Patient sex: F
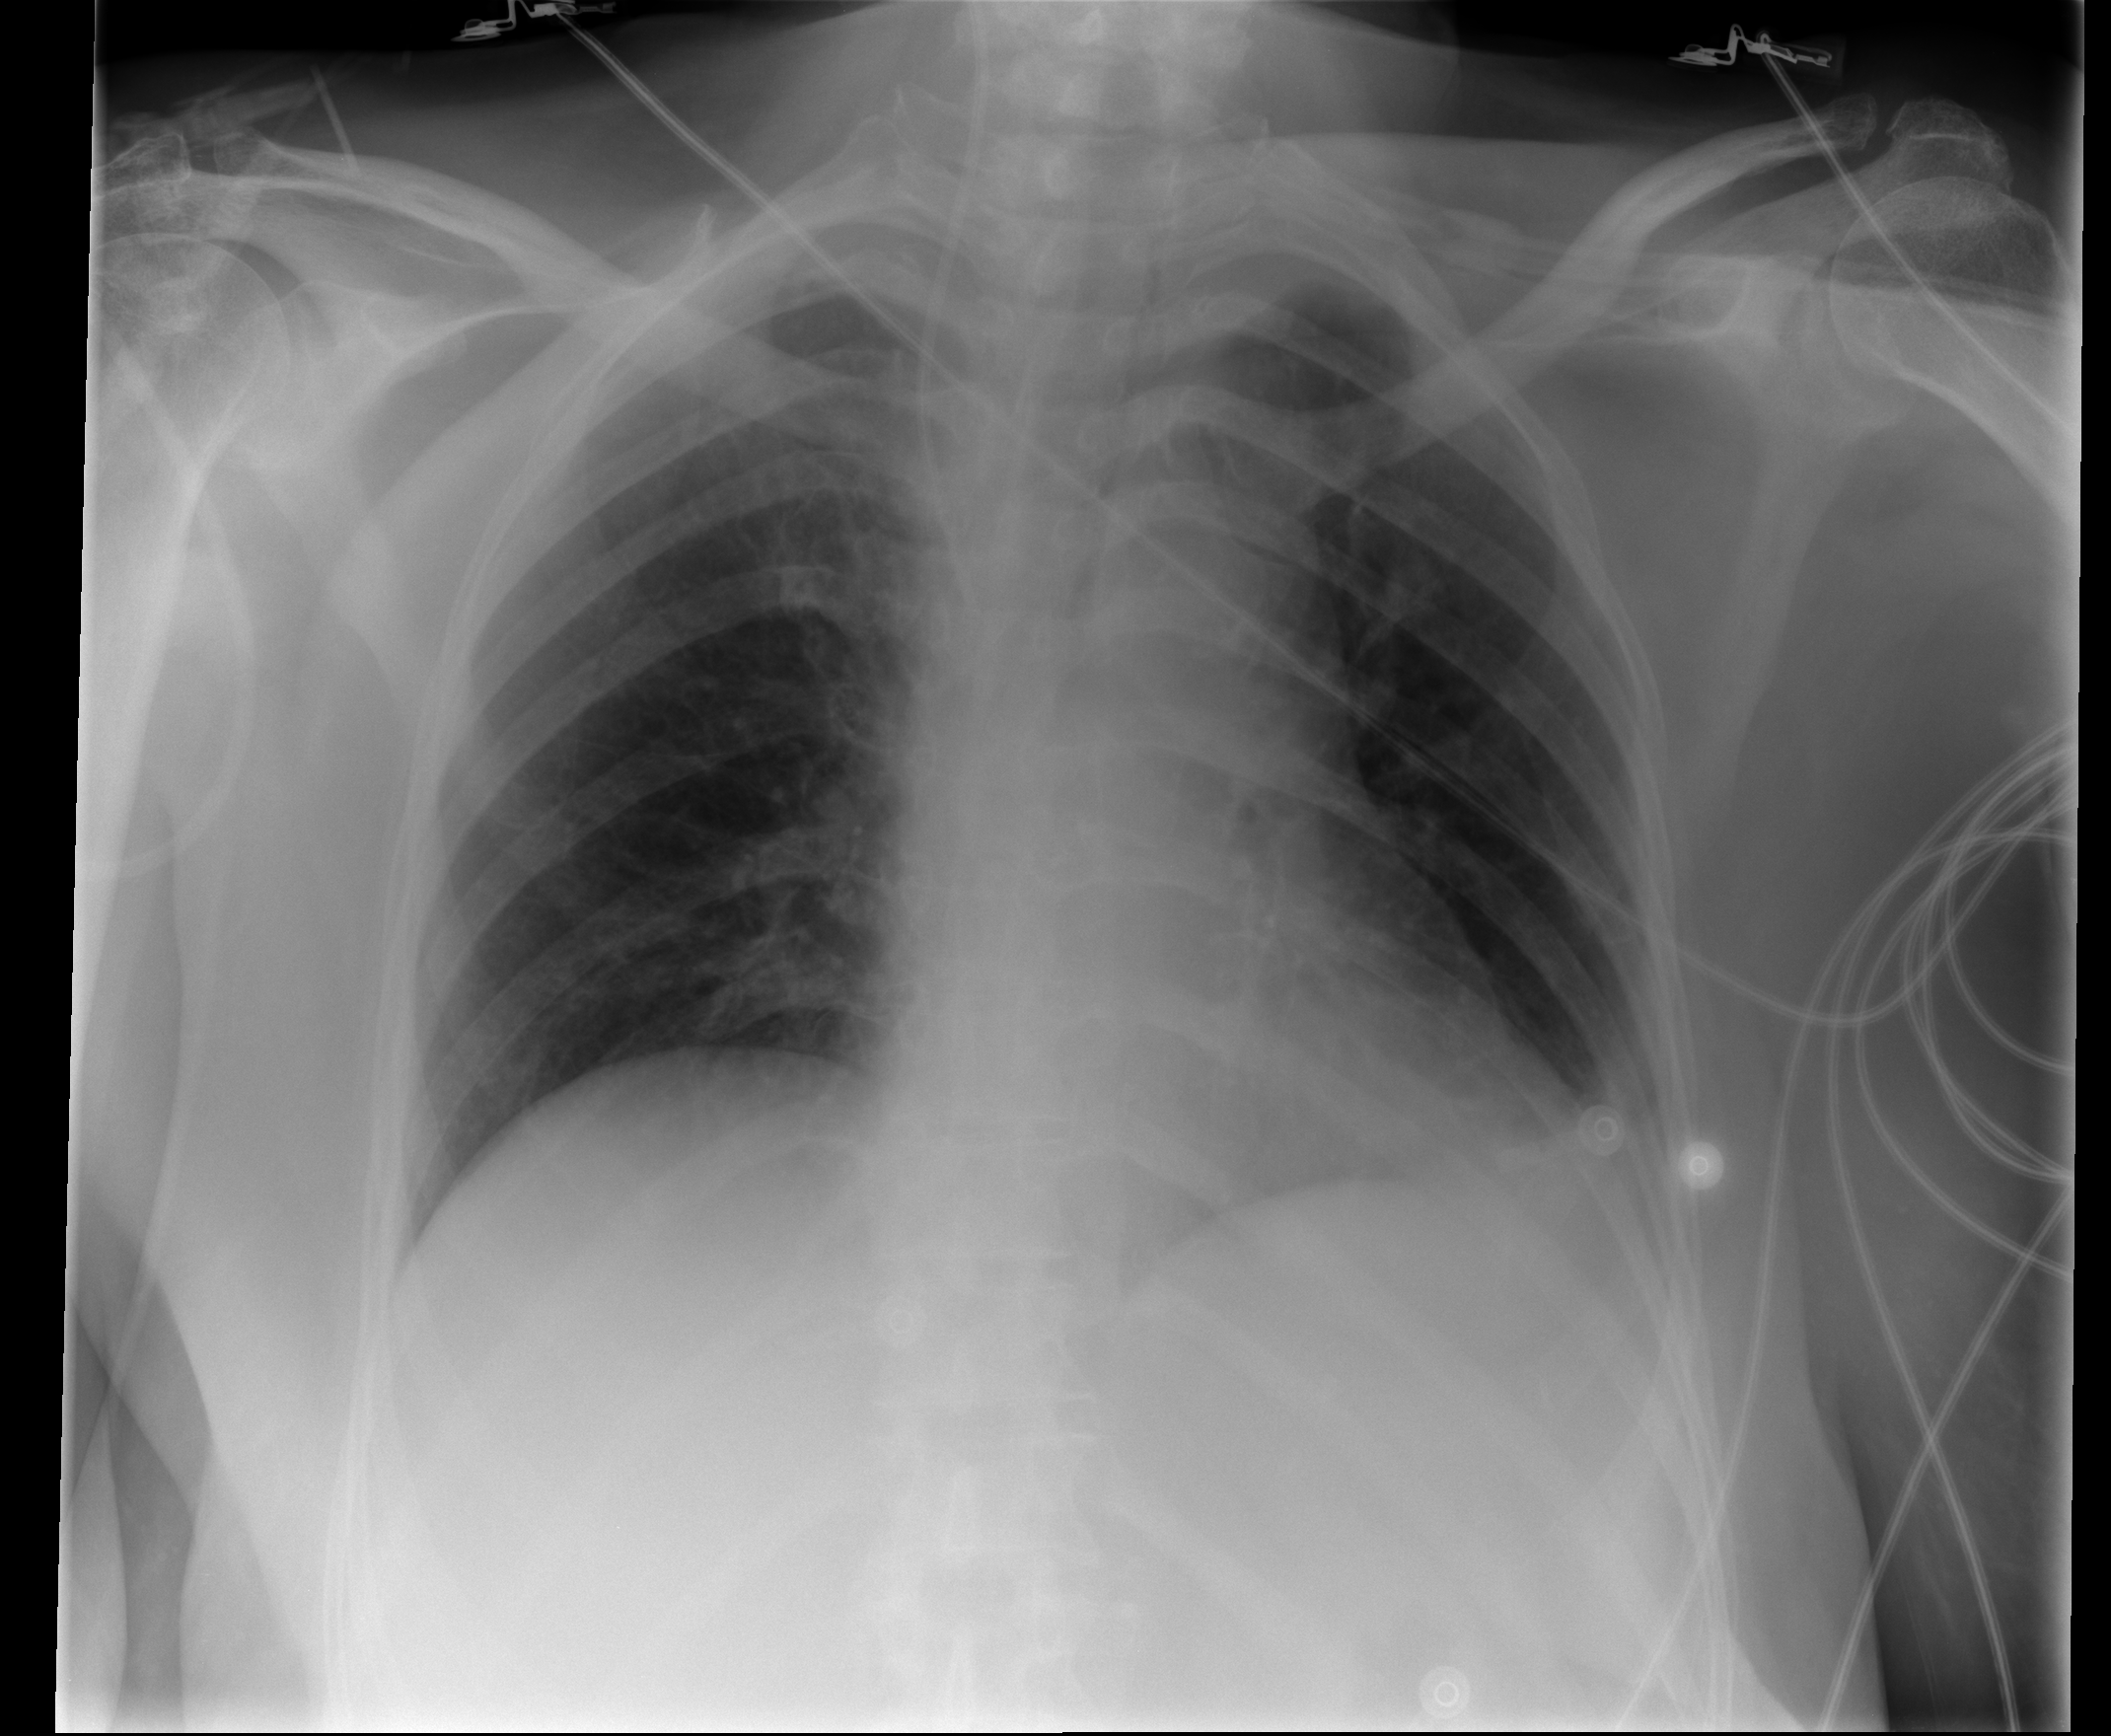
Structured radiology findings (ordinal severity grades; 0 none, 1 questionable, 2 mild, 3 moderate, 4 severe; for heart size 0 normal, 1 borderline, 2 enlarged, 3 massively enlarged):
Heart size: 0
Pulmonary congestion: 1
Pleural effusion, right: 0
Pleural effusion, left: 1
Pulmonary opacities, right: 0
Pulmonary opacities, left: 0
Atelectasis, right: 0
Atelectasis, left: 1